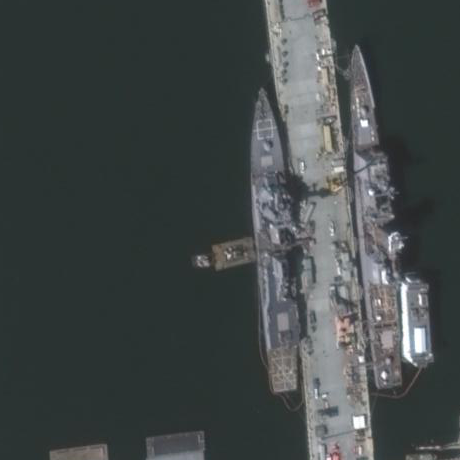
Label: destroyer